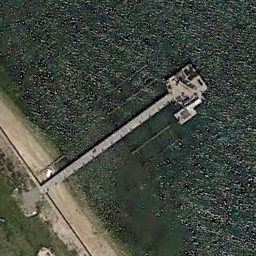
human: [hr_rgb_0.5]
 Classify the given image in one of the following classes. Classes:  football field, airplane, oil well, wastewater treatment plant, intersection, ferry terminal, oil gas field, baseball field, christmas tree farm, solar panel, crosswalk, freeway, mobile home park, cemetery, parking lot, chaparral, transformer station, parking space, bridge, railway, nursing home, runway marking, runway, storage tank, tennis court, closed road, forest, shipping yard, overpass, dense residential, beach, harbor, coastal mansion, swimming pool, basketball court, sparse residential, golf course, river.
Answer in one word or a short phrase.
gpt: ferry terminal